Field crop: tomato
Growth stage: 1
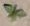
Species: solanum